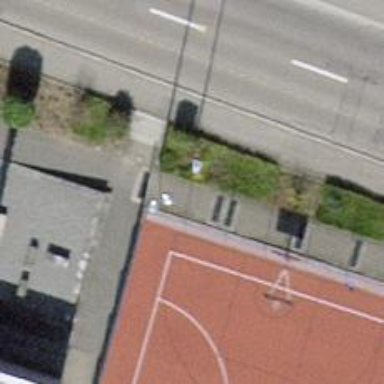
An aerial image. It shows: Concrete steps along the road made of concrete plates.